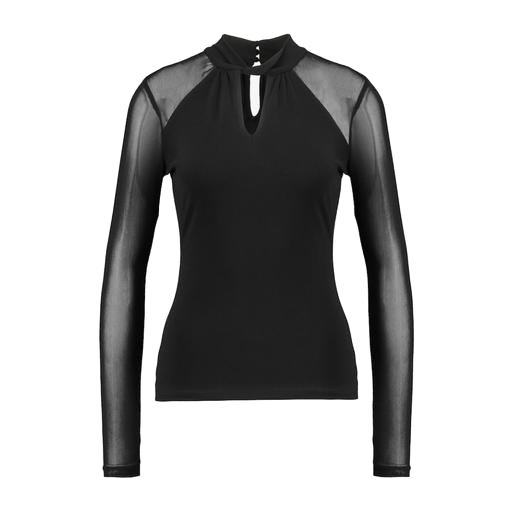
black eliza long-sleeved top, vero moda black high neck blouse, high-neck top, white background